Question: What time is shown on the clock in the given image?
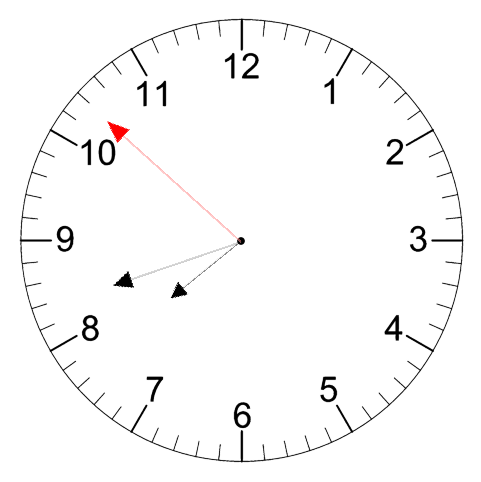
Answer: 07:41:52